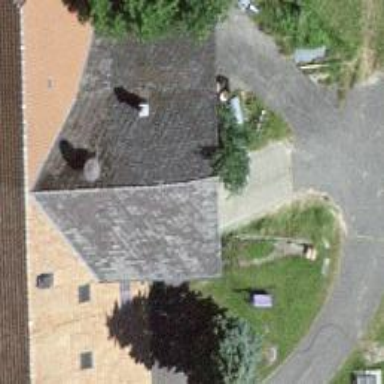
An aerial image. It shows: Farm building.